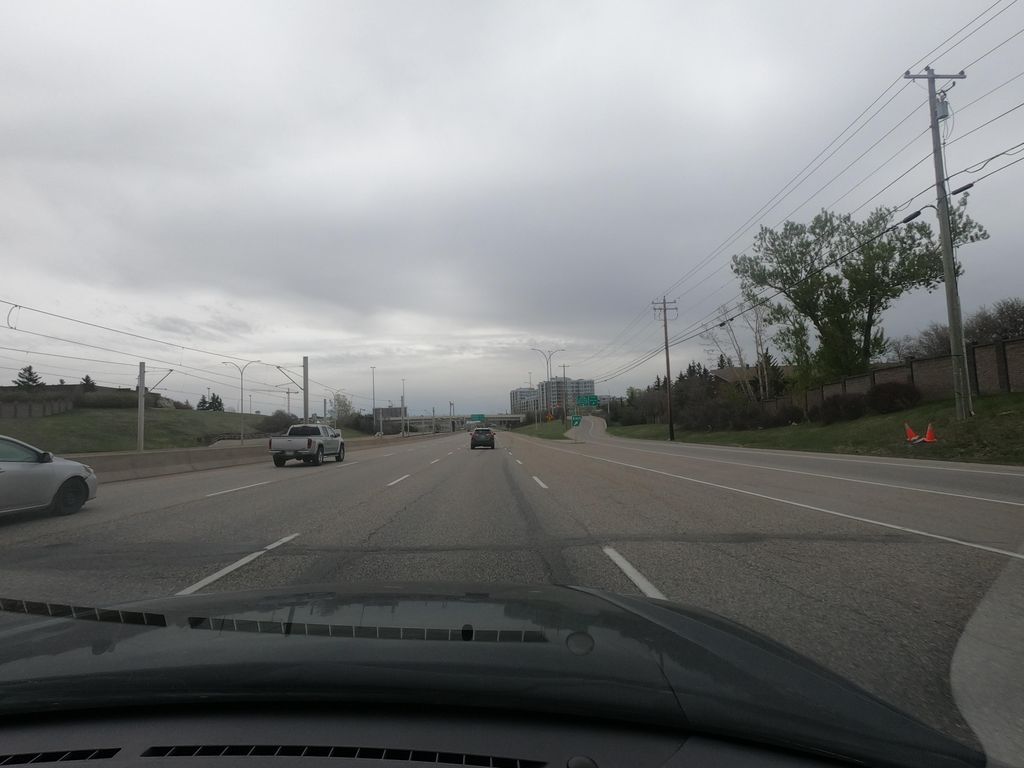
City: calgary